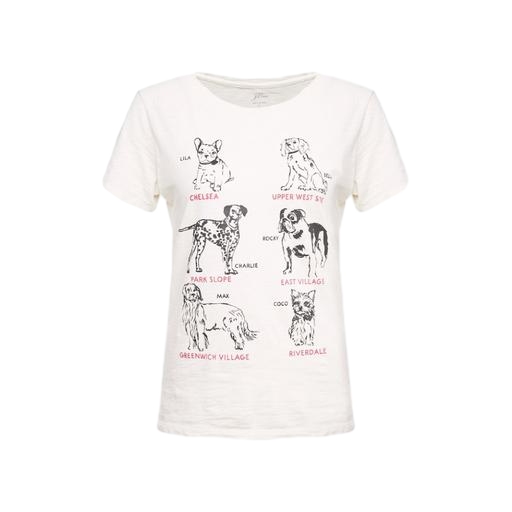
libby t-shirt, natural women's t-shirt, grace t-shirt, white background